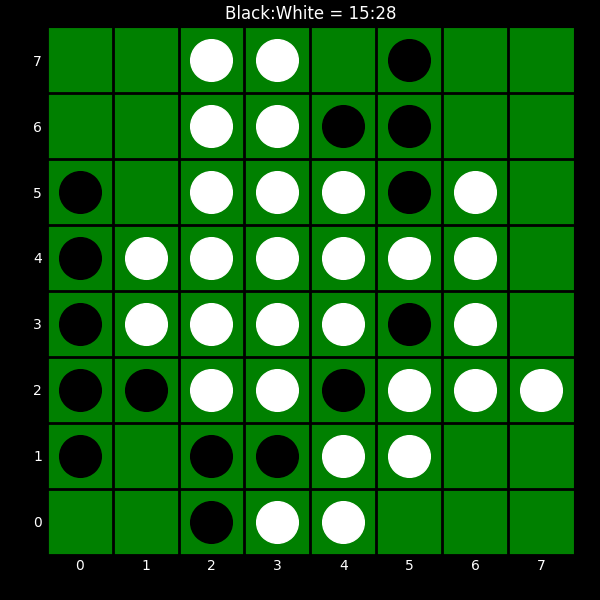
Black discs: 15
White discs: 28